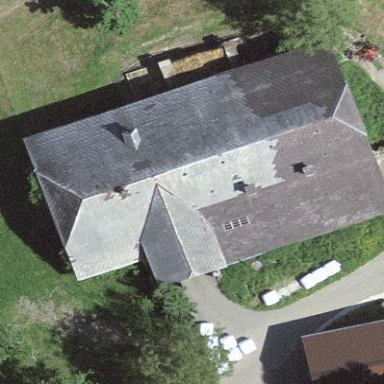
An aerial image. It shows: Farm building.